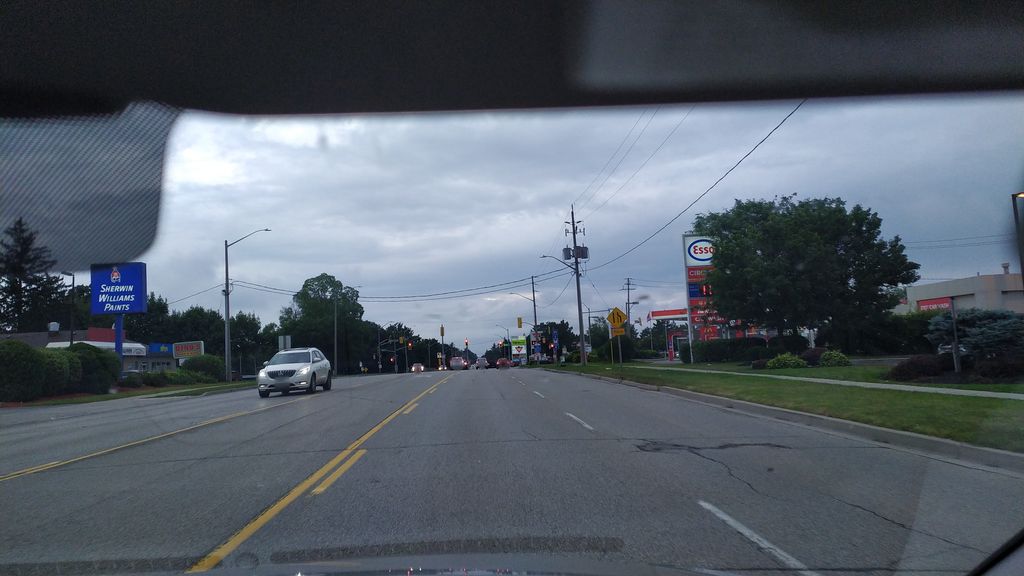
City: kitchener-waterloo